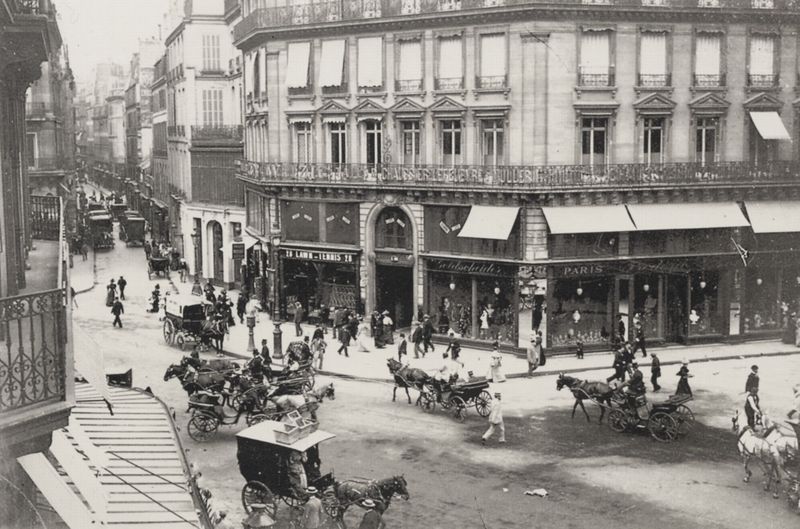
Titel: Straßenkreuzung in Paris
Künstler: Francois Emile Zola
Schlagwörter: himmel, schatten, weiß, menschen, stadt, cafe, fenster, grau, jahrhundertwende, licht, paris, schaufenster, schwarz, strasse, säulen, tür, zeichnung, gebäude, haus, weg, leute, häuser, nass, personen, fensterläden, pferd, pferde, räder, balkon, ecke, fassade, gasse, geschäft, passanten, türen, geschäfte, kutsche, kutschen, laden, läden, platz, auto, wagen, treppe, foto, fotografie, straßen, eingang, auslage, berlin, bürgersteig, gehsteig, kreuzung, schwarz weiss, asphalt, kutscher, photo, pferdekutschen, verkehr, scwarz, dreck, zentrum, ballustrade, autos, fahrzeuge, markise, palais, strassenflucht, kaufhaus, innenstadt, großstadt, droschken, erster weltkrieg, marais, gelädner, zebrastreifen, straßenecke, gechäft, saint germain, 1900, kztsche, trafik